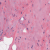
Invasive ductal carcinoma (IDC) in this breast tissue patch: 0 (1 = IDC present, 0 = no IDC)